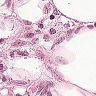
Metastatic tissue present: no